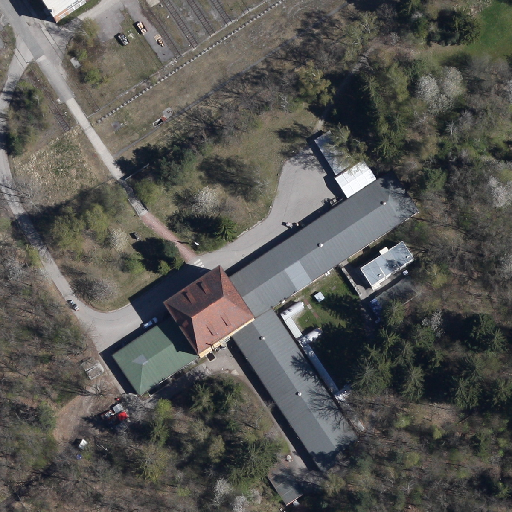
Referring expression: car